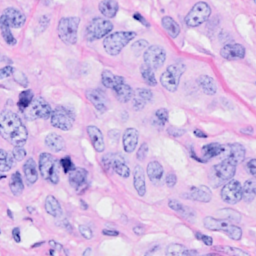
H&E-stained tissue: Breast